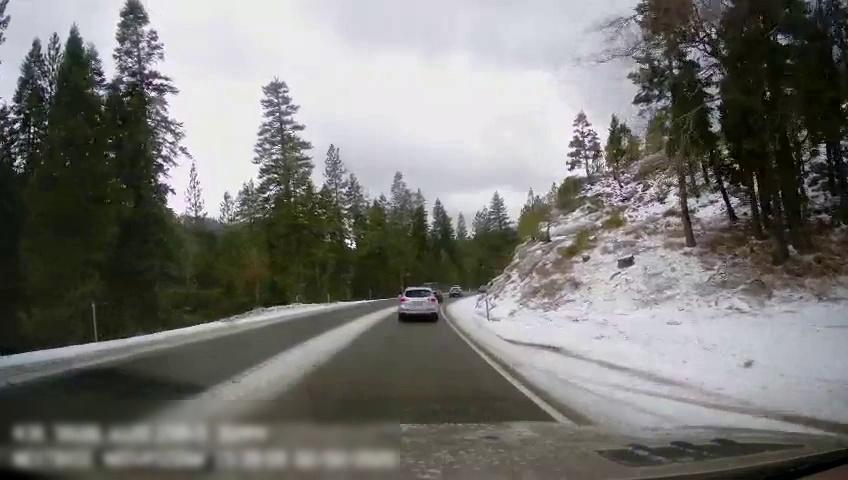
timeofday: Day
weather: Snowy
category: Drivable Space
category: Vehicles | Car
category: Vehicles | Truck
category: Vehicles | SUV
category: Lanes | Current Lane